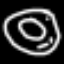
Label: donut